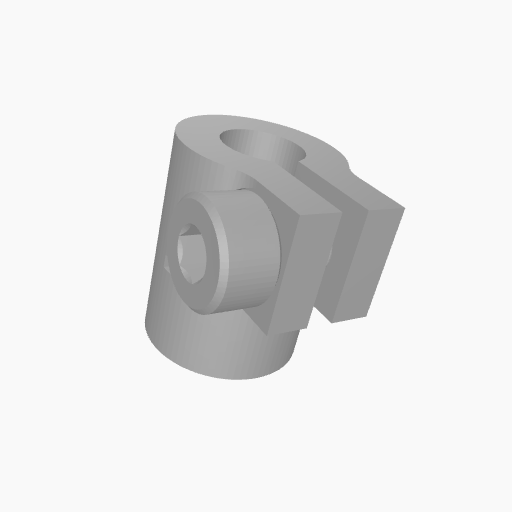
Part: ServoShaftCoupler6ID